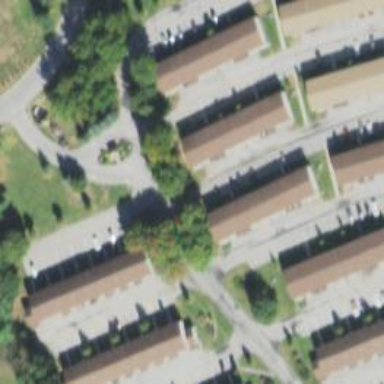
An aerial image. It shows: Living street.